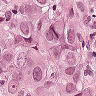
Metastatic tissue present: yes